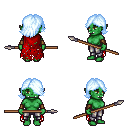
a pixel art fantasy rpg character, female body template, orc, green skin, red tattered cape, metal pants, white cyan swoop hairstyle, leather bracers, spear, four views (front, back, left, right), 2x2 character sprite sheet, small pixel art, hard edges, no anti-aliasing